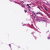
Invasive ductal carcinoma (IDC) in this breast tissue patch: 0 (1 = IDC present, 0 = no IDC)